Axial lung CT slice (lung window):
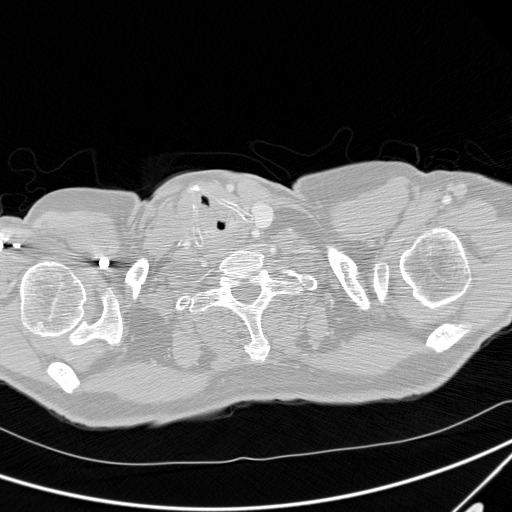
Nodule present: no